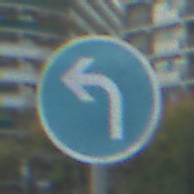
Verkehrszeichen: VorgeschriebeneFahrtrichtungLinks
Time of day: MorningAfternoon
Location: Outdoor (Urban)
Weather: PartlyCloudy
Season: NotSpecified
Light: Natural